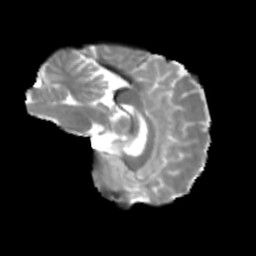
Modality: T2w
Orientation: sagittal
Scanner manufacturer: siemens
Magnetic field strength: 3 T
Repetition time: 4 s
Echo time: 0.0594 s